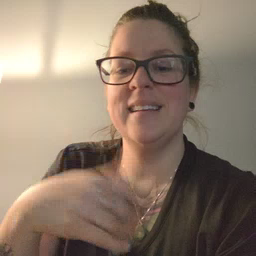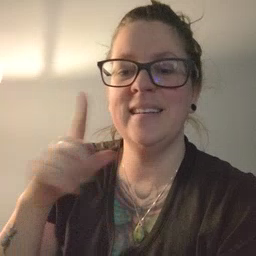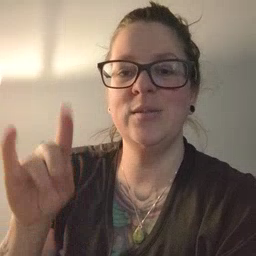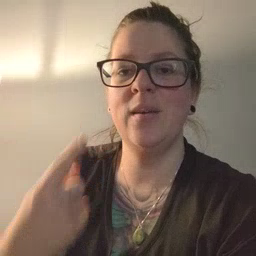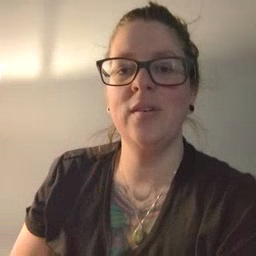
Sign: mitten